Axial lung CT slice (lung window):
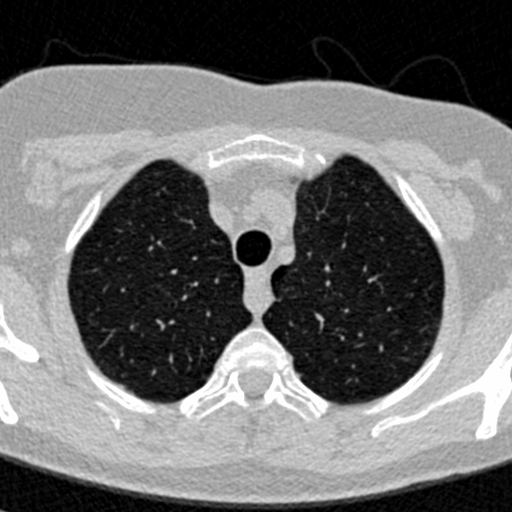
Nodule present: no